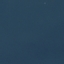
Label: SeaLake